Interaction volume radius: 10 \u00c5
Interaction volume height: 10 \u00c5
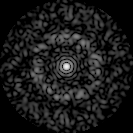
Disorder parameter: 0.8423